Field crop: tomato
Growth stage: 2
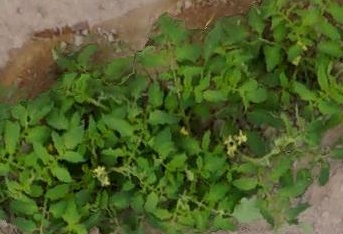
Species: tomato